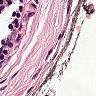
Metastatic tissue present: no